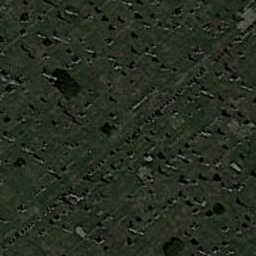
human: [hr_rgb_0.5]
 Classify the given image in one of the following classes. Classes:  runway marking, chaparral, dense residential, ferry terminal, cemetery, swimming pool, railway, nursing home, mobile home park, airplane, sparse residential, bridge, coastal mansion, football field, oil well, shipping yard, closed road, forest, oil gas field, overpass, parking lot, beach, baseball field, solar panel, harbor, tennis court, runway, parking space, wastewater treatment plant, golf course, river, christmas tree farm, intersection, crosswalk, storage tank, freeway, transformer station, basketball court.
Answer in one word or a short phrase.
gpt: cemetery